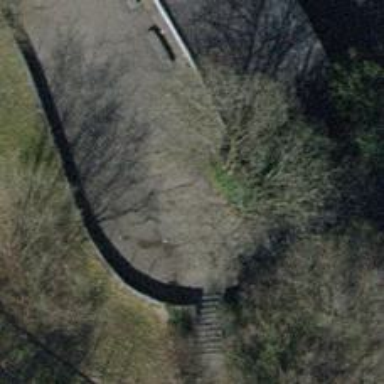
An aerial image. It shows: Stone steps forming road.